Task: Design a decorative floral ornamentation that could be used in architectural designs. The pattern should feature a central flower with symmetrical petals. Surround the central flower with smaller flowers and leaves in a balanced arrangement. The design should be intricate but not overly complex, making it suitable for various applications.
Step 1574:
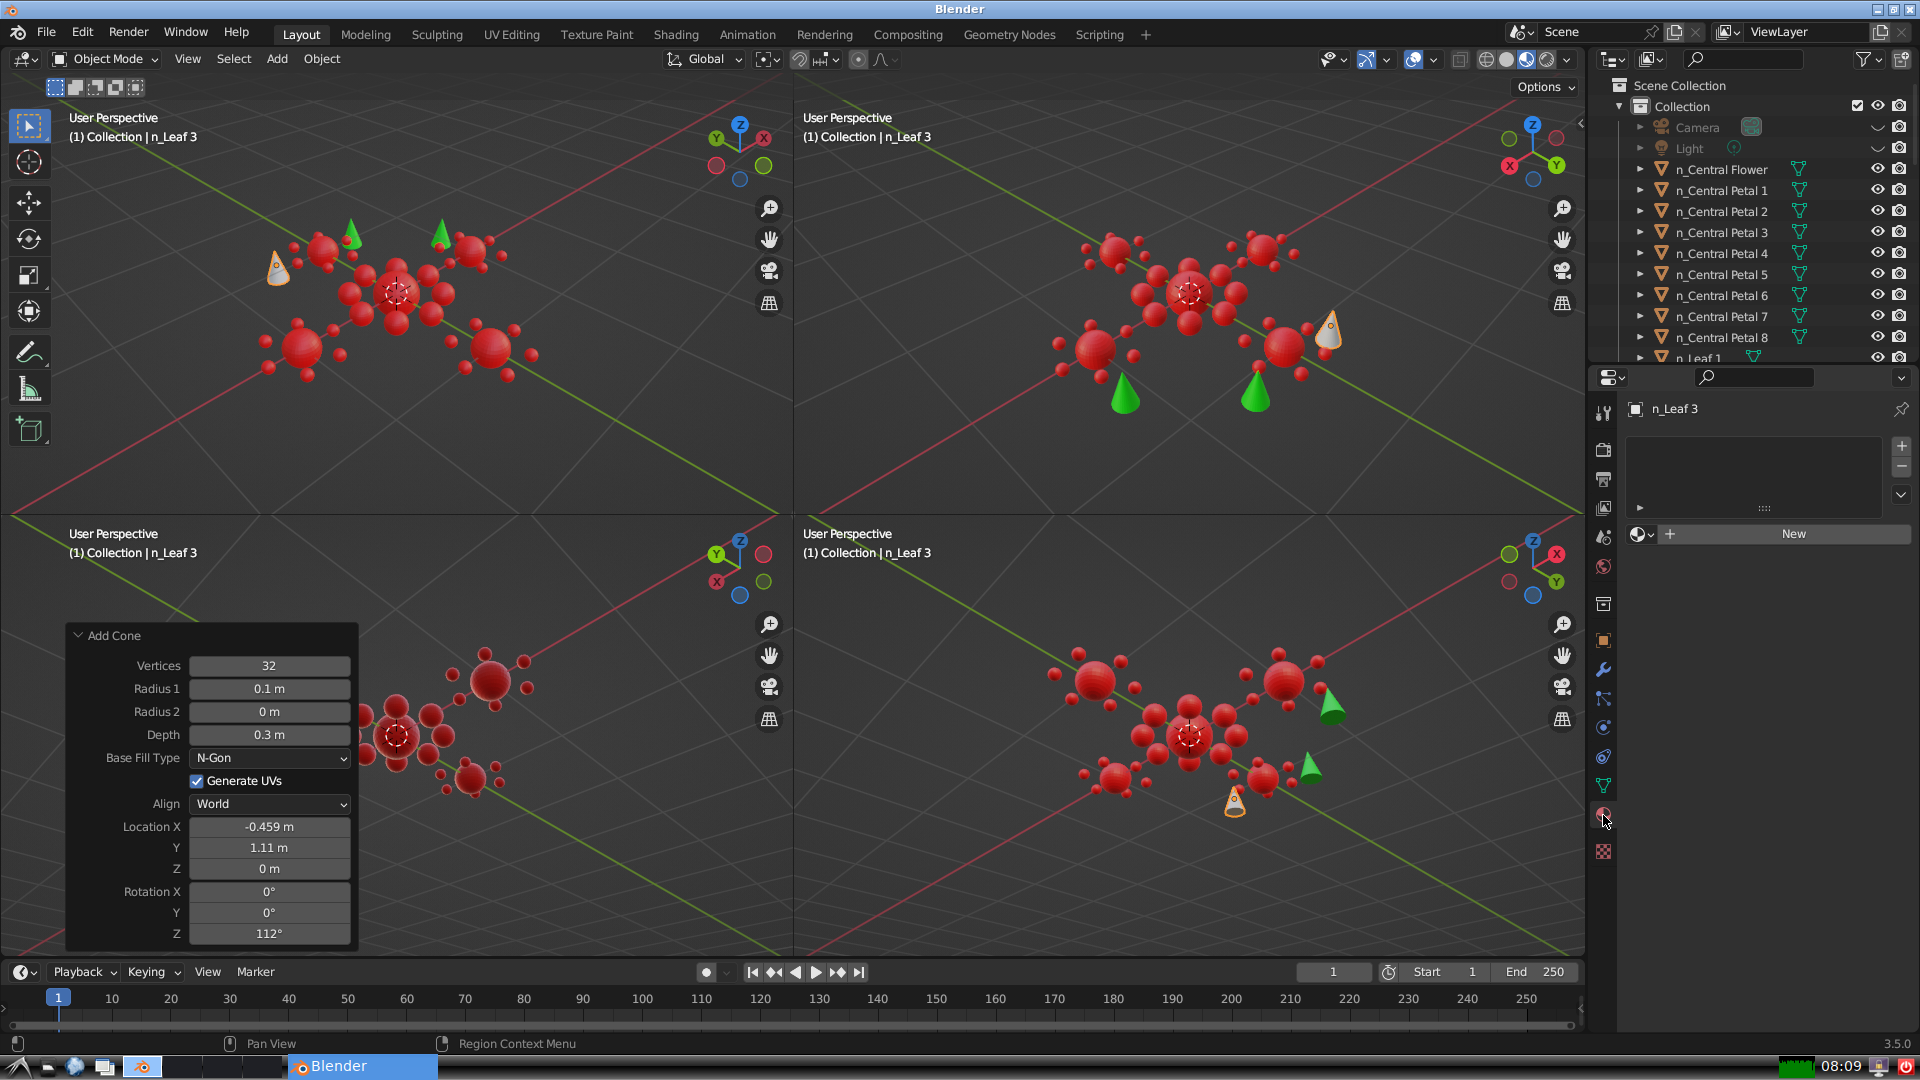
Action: {"mouse_move": [1636, 534]}